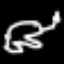
Label: frog